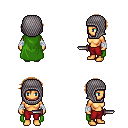
a pixel art fantasy rpg character, female body template, human, tanned skin, green cape, red pants, brown short bangs hairstyle, chain hood, white cloth bandages, dagger, four views (front, back, left, right), 2x2 character sprite sheet, small pixel art, hard edges, no anti-aliasing